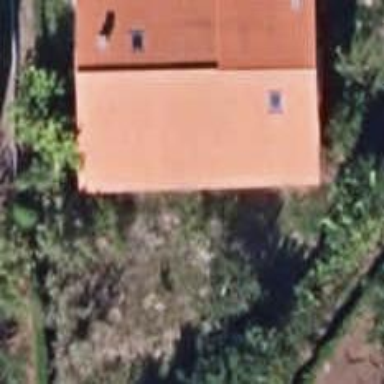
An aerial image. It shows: Simple and straightforward house.